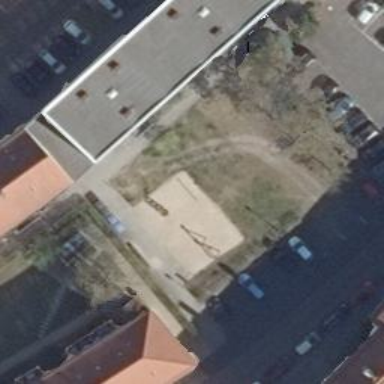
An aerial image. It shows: Playground featuring swings.